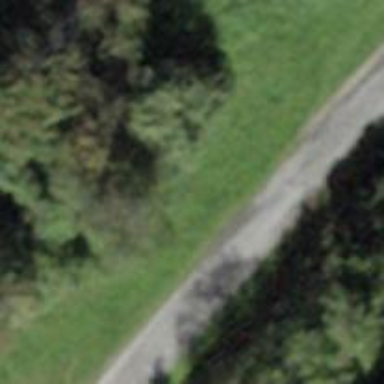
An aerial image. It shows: Culvert tunnel.